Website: bh-photo
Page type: receipt
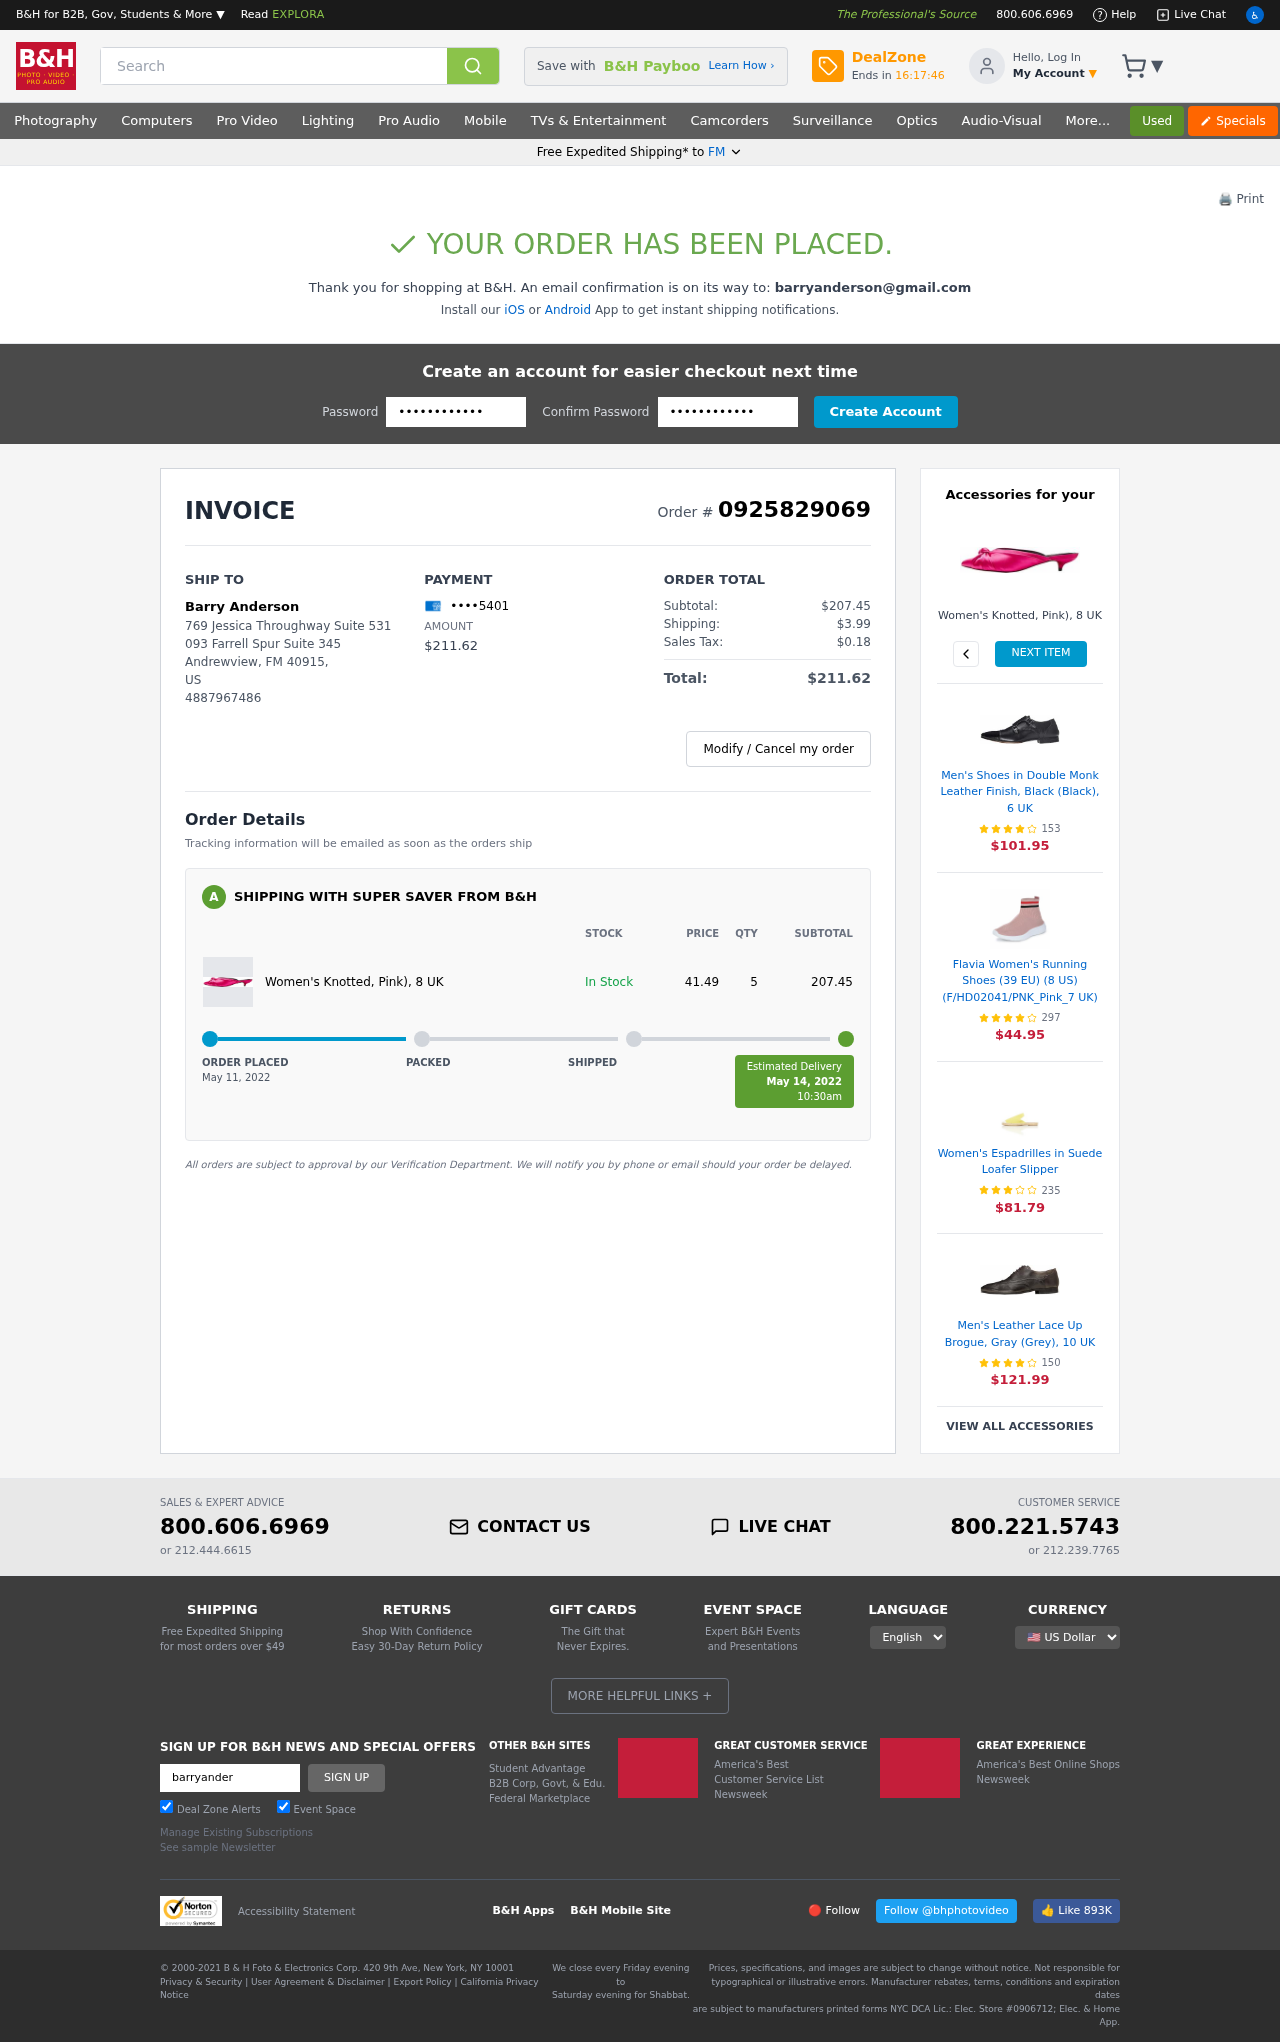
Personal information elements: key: PII_CARD_LAST4
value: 5401
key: PII_CITY
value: Andrewview
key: PII_EMAIL
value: barryanderson@gmail.com
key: PII_FULLNAME
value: Barry Anderson
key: PII_PHONE
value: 4887967486
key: PII_POSTCODE
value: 40915
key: PII_STATE
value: FM
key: PII_STATE_ABBR
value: FM
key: PII_STREET
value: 769 Jessica Throughway Suite 531
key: PII_STREET2
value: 093 Farrell Spur Suite 345
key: PII_COUNTRY_CODE
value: US
Product elements: key: PRODUCT1_NAME
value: Women's Knotted, Pink), 8 UK
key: PRODUCT1_PRICE
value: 41.49
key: PRODUCT1_QUANTITY
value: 5
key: PRODUCT1_NAME2
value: Women's Knotted, Pink), 8 UK
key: PRODUCT2_NAME
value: Men's Shoes in Double Monk Leather Finish, Black (Black), 6 UK
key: PRODUCT2_NUM_RATINGS
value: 153
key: PRODUCT2_PRICE
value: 101.95
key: PRODUCT3_NAME
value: Flavia Women's Running Shoes (39 EU) (8 US) (F/HD02041/PNK_Pink_7 UK)
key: PRODUCT3_NUM_RATINGS
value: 297
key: PRODUCT3_PRICE
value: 44.95
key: PRODUCT4_NAME
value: Women's Espadrilles in Suede Loafer Slipper
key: PRODUCT4_NUM_RATINGS
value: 235
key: PRODUCT4_PRICE
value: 81.79
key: PRODUCT5_NAME
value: Men's Leather Lace Up Brogue, Gray (Grey), 10 UK
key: PRODUCT5_NUM_RATINGS
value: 150
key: PRODUCT5_PRICE
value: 121.99
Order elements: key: ORDER_ID
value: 0925829069
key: ORDER_TOTAL
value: $211.62
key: ORDER_SUBTOTAL
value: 207.45
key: ORDER_SUBTOTAL
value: $207.45
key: ORDER_SHIPPING_COST
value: $3.99
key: ORDER_TAX
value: $0.18
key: ORDER_DATE
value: May 11, 2022
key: ORDER_DELIVERY_DATE
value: May 14, 2022
Search elements: key: HEADER_SEARCH
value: Search